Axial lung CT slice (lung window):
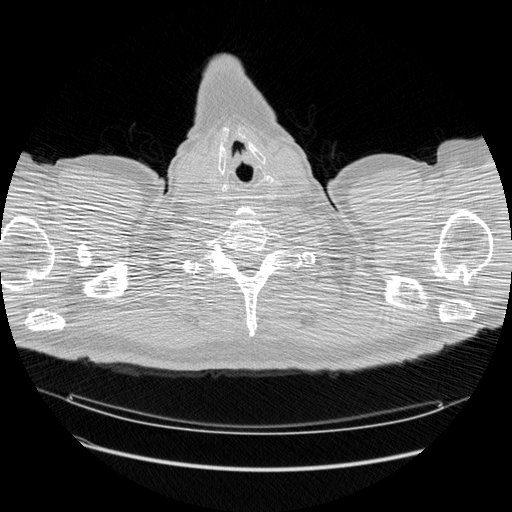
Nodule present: no